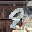
Label: 9